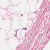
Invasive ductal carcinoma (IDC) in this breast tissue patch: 0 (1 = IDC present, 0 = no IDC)